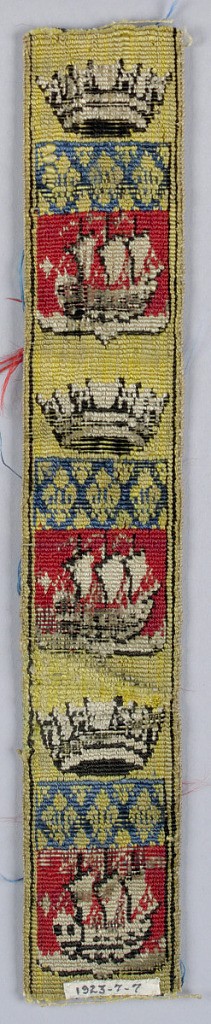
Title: Livery trimming
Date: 18th century
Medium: silk Technique: velvet
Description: Design of a sailing ship in white and black on a red ground, a band showing three fleur-de-lys in yellow on blue ground, and a crown in black and white on a yellow ground.